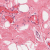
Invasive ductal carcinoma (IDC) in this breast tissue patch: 0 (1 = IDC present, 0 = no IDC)